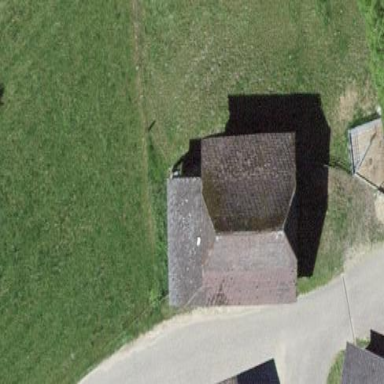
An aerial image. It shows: Barn.